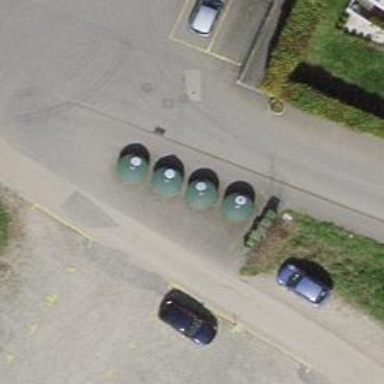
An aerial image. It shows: Recycling container at amenity designated for recycling.